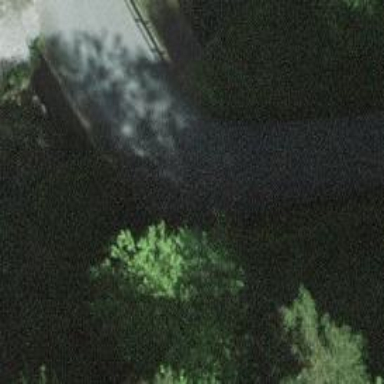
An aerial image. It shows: Unclassified road with bridge.